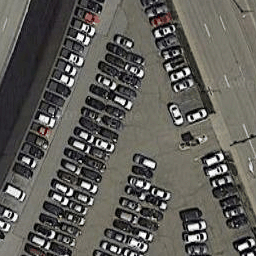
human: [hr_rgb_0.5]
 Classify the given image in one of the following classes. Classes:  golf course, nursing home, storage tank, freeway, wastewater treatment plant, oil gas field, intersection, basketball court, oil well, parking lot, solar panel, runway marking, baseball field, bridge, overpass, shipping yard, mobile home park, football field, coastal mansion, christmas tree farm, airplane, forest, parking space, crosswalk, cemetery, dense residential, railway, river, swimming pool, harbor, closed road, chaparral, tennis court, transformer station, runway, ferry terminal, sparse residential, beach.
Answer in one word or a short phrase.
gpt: parking lot